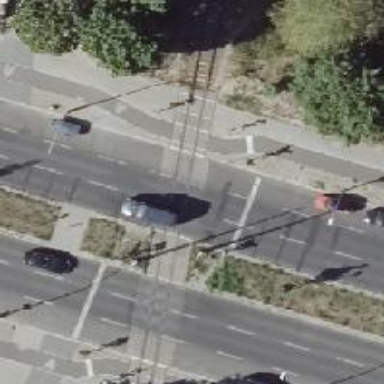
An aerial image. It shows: Crossing for the railway.